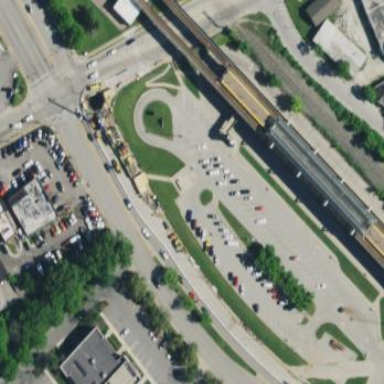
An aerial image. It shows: Surface parking lot with asphalt. It is park and ride facility.